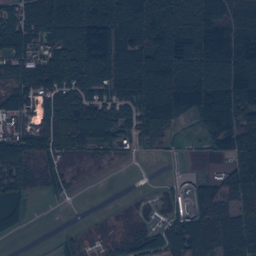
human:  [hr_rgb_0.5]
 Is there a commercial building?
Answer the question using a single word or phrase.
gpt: yes

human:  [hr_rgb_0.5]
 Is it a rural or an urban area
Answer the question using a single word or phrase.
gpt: rural

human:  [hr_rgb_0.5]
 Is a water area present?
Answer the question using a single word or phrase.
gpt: yes

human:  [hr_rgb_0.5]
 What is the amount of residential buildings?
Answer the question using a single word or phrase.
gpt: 157

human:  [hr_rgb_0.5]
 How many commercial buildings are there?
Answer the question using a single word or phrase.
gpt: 2

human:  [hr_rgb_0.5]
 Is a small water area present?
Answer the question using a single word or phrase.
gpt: yes

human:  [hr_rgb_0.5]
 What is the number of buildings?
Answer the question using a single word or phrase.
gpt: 160

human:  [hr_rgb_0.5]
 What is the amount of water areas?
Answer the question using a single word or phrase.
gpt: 18

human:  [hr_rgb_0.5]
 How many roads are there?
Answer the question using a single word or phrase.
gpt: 156

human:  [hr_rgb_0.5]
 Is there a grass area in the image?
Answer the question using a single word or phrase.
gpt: yes

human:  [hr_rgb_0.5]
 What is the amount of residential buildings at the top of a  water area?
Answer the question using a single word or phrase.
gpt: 157

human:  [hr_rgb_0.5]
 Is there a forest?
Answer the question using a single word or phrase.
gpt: yes

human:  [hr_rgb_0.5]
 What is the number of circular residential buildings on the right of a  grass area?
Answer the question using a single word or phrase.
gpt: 0

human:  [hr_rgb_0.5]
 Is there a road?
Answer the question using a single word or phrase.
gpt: yes

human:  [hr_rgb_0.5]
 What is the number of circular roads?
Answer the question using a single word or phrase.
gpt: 0

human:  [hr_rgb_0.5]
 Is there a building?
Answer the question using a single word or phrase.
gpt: yes

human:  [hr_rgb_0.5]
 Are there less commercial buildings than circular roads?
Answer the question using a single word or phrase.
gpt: no

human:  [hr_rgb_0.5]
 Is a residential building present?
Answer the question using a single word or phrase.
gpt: yes

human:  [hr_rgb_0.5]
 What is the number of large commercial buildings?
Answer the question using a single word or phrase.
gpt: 0

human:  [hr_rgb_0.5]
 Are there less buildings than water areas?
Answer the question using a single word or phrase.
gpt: no

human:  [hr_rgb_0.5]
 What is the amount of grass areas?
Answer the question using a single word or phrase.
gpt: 109

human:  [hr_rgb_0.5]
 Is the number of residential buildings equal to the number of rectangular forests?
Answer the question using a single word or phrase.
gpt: no

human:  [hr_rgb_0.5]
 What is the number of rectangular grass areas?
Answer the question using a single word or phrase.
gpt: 20

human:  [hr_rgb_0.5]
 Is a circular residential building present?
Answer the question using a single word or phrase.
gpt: no

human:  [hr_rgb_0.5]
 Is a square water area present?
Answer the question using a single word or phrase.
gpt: yes

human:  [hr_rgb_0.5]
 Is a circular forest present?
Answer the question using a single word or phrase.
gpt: no

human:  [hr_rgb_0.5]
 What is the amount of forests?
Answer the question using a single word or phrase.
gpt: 244

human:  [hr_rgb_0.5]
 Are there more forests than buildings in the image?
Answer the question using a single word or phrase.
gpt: yes

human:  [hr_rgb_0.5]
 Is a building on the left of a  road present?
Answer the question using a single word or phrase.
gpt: yes

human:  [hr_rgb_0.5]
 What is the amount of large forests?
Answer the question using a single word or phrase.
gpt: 159

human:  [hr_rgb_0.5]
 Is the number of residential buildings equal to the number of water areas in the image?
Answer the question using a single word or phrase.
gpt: no

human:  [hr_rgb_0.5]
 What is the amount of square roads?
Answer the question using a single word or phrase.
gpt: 0

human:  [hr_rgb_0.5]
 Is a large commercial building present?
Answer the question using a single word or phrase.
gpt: no

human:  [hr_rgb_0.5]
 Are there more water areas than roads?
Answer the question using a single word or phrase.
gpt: no

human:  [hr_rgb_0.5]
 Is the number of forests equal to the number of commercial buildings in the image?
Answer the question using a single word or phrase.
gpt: no

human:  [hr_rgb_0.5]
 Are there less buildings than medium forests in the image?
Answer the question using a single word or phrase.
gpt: no

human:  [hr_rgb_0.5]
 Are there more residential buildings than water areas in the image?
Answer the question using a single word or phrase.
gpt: yes

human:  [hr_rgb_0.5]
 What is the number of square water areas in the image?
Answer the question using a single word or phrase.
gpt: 3

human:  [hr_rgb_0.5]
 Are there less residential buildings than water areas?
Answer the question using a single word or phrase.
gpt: no

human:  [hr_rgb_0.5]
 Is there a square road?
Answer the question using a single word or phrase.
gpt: no

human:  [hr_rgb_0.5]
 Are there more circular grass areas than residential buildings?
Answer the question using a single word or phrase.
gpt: no

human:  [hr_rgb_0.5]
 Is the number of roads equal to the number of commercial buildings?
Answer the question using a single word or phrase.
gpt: no

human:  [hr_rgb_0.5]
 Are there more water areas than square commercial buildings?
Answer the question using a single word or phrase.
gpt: yes

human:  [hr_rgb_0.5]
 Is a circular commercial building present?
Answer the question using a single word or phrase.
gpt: no

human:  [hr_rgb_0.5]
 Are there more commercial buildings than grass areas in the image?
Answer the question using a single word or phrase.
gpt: yes

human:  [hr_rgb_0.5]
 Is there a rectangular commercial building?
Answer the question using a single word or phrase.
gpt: no

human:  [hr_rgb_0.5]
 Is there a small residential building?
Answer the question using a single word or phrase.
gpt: yes

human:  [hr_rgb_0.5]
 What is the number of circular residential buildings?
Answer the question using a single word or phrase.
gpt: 0

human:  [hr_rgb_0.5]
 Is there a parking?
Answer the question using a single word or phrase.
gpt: yes

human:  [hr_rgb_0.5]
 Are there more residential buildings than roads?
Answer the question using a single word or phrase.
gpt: yes

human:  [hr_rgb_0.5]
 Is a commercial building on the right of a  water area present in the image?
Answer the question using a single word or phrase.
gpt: yes

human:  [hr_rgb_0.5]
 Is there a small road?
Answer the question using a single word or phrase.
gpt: yes

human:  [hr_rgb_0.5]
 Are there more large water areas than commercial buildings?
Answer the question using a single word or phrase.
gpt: yes

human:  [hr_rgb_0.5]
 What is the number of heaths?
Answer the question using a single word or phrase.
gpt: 1

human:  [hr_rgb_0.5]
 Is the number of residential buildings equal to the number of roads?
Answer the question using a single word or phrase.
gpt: no

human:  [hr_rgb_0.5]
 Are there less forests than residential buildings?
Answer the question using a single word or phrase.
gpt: no

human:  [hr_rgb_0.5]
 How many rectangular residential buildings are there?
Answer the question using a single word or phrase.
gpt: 113

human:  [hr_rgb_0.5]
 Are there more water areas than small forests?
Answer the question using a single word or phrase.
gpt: no

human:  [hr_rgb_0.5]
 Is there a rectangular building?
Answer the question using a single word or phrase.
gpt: yes

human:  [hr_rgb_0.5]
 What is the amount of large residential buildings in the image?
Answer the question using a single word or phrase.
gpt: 2

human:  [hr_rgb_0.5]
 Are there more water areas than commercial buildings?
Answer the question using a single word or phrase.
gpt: yes

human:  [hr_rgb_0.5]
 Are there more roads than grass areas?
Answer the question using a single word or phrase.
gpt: yes

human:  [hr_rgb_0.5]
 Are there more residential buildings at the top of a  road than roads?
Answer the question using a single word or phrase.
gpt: yes

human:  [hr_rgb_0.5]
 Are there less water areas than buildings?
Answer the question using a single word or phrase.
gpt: yes